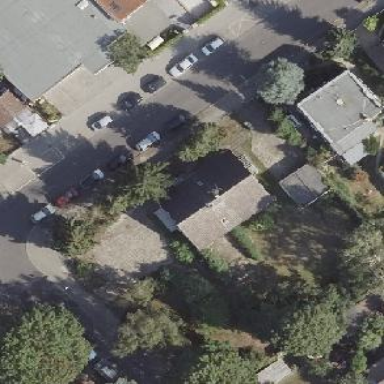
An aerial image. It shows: Semidetached house.